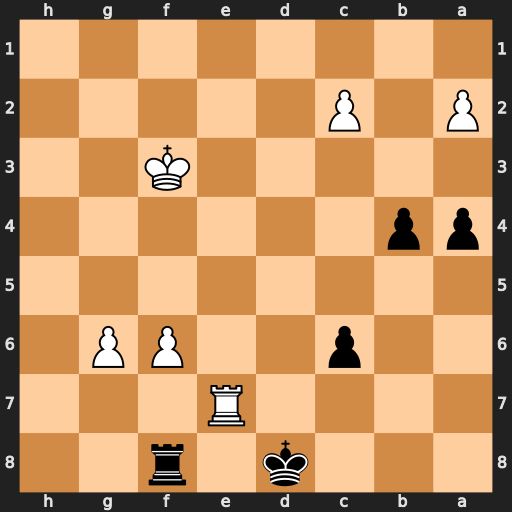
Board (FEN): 3k1r2/4R3/2p2PP1/8/pp6/5K2/P1P5/8
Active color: b
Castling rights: -
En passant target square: -
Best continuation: Rxf6+ Ke4 Kxe7